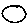
Label: moon